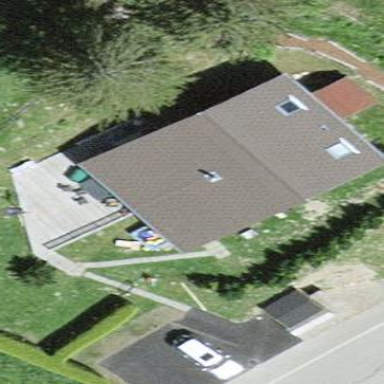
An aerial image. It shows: Simple house.